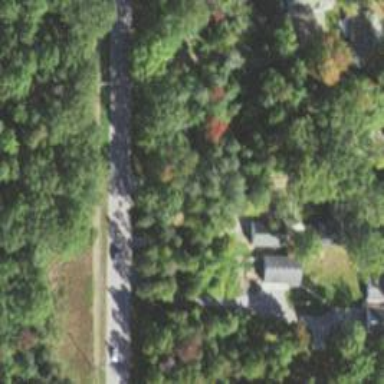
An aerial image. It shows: Driveway.